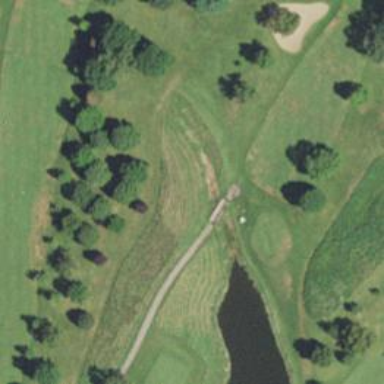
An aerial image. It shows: Footway on bridge with high-quality surface. It resembles path in golf course.